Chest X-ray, AP view. Patient: 44 years old, sex F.
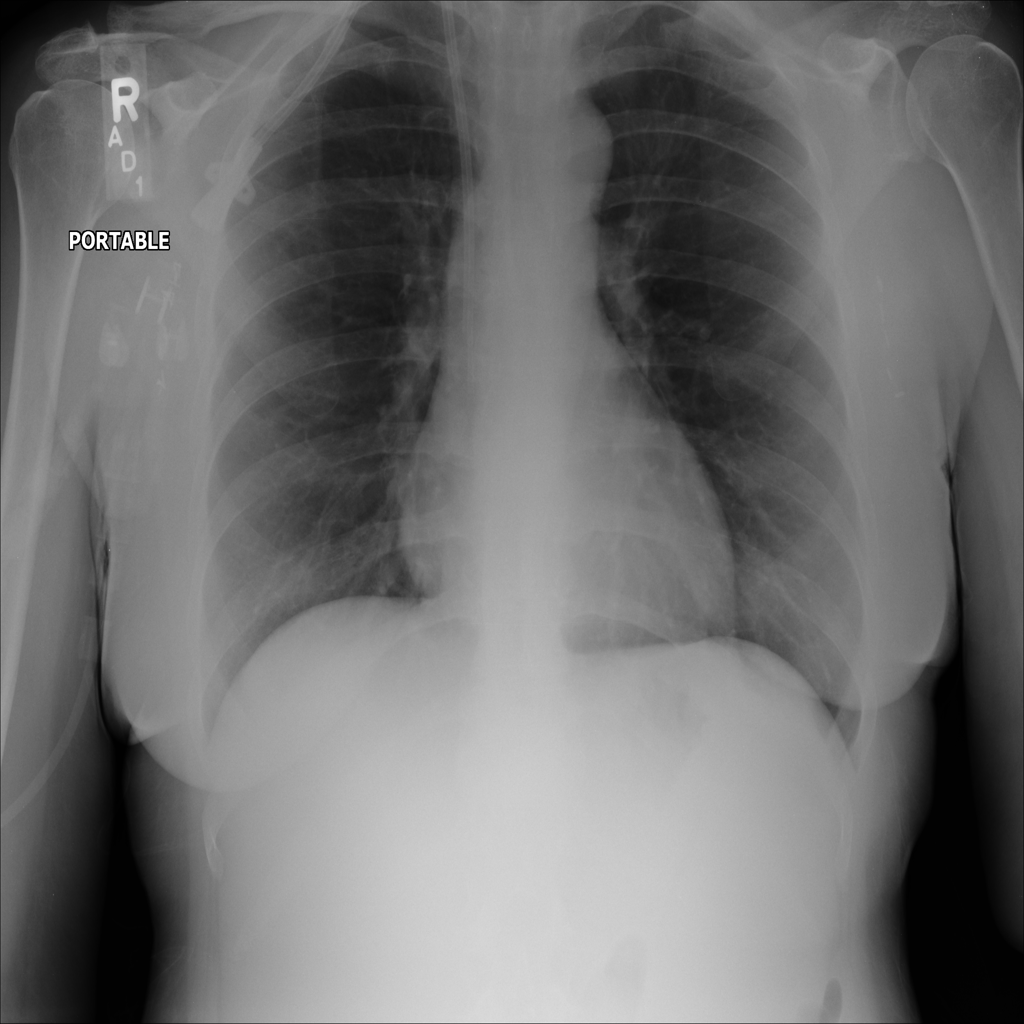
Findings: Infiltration